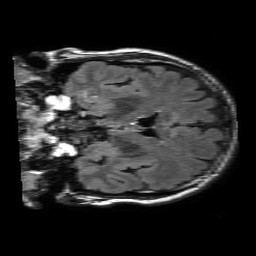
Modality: FLAIR
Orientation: coronal
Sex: male
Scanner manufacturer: philips
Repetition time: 11 s
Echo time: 0.125 s